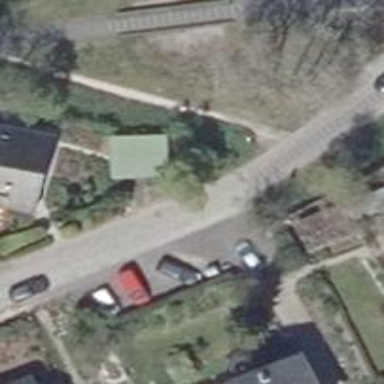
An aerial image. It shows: Residential road.